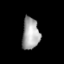
Tissue: lung
Cell type: T cells
Senescence score: 0.1816
Nuclear area (px): 540
Mean DAPI intensity: 165.752